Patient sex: M
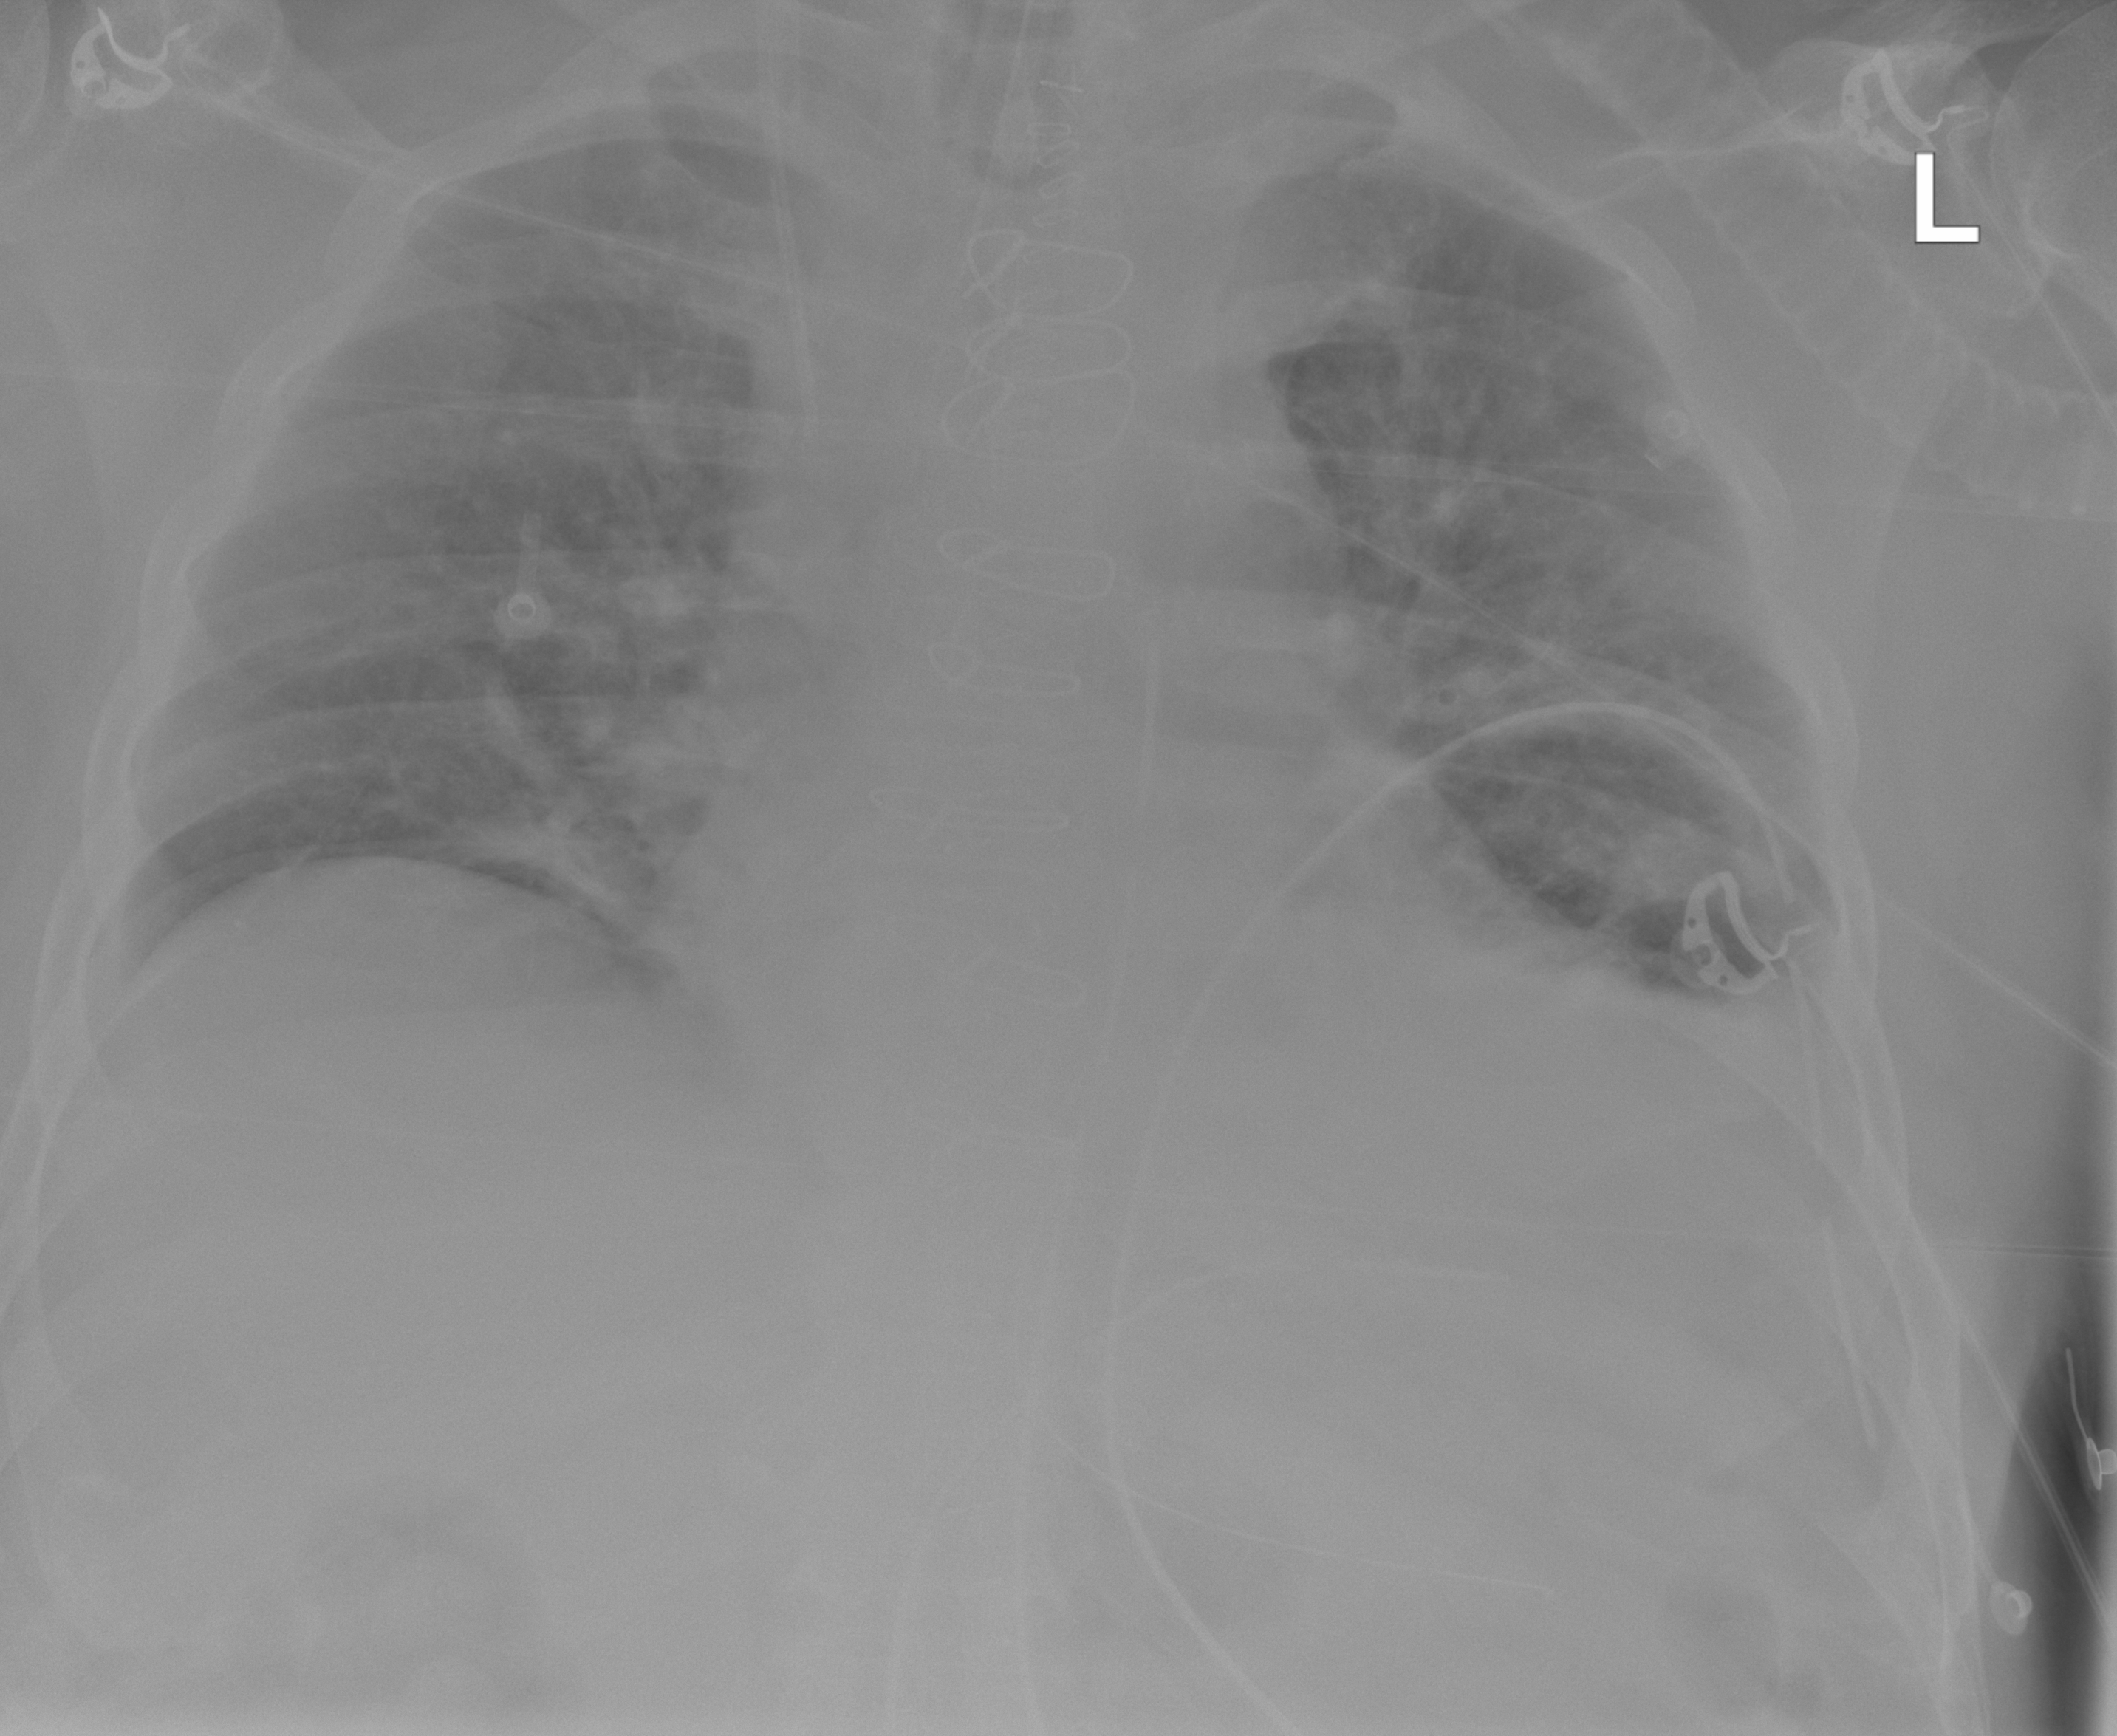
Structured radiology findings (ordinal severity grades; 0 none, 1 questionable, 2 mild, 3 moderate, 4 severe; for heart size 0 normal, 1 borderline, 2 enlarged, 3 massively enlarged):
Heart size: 2
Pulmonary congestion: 2
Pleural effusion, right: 2
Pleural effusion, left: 2
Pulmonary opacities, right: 2
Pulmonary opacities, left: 2
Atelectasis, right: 2
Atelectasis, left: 2